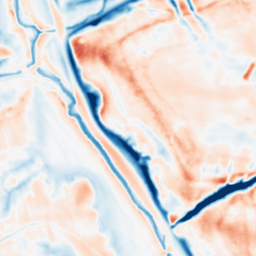
Category: multiscale
Decomposition family: dog_multiscale
Decomposition parameters: sigma_ratio: 2
n_scales: 3
base_sigma: 1
Upsampling method: quadratic
Upsampling parameters: scale: 4
Upsampling scale: 4